Field crop: tomato
Growth stage: 1
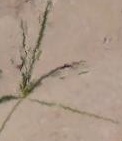
Species: cyperus